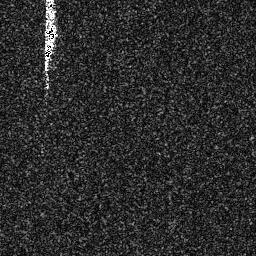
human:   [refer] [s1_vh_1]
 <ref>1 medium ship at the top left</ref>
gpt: <box>[[15, 0, 23, 28, 0]]</box>